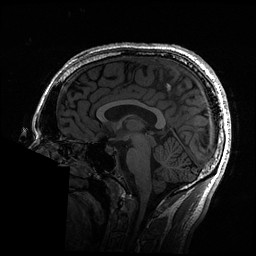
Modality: T1w
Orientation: axial